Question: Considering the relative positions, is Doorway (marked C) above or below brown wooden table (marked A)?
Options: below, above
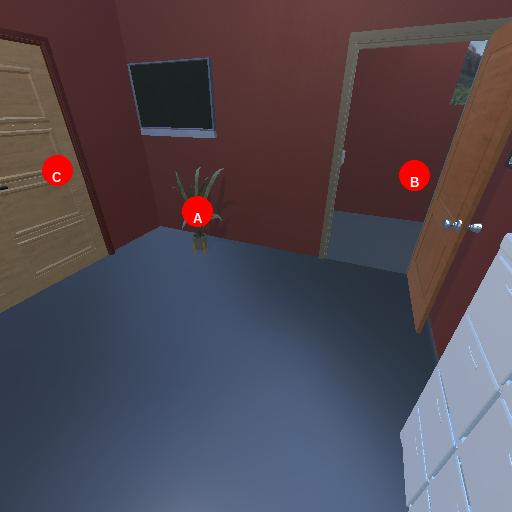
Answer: below